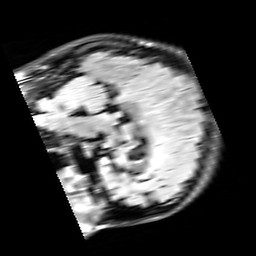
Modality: FLAIR
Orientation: sagittal
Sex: female
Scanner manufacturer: siemens
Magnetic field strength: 3 T
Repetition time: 10 s
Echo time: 0.09 s